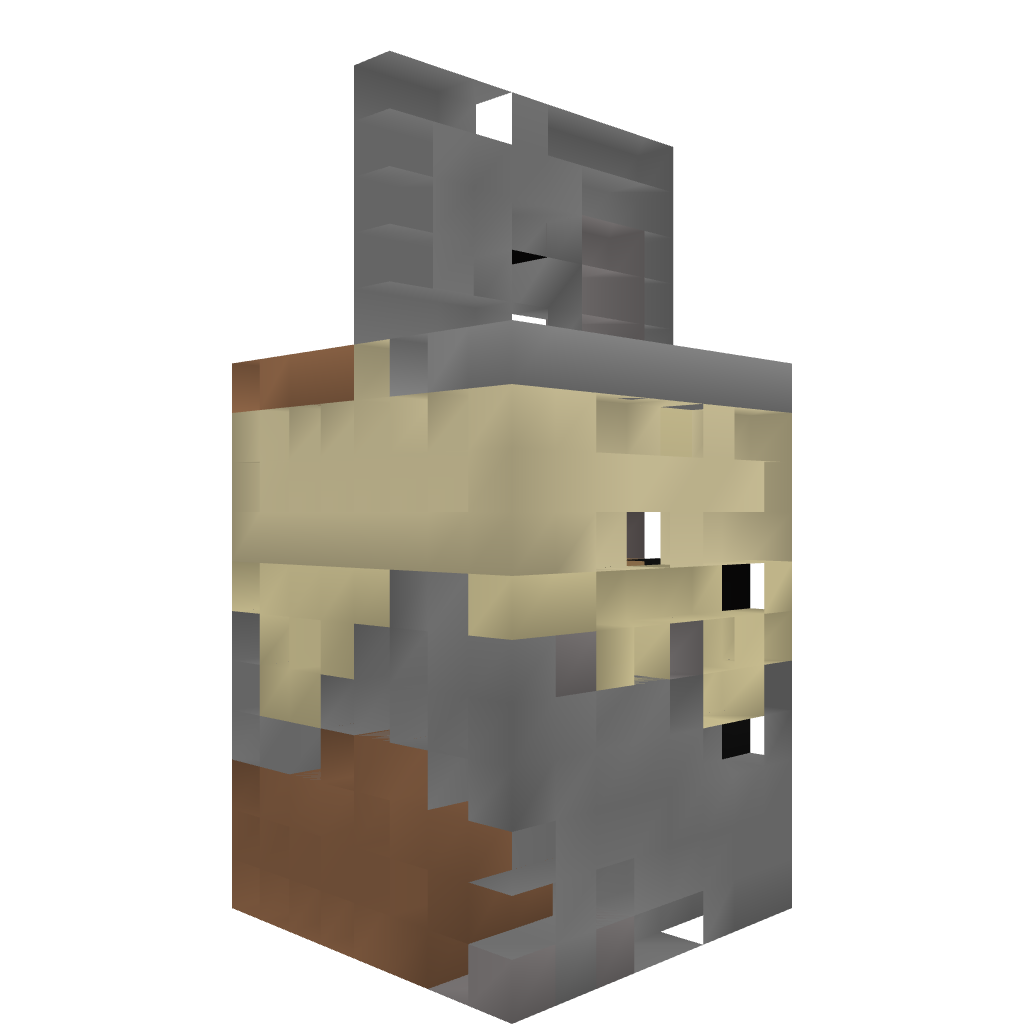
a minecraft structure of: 2W 3H Piston Gravel Door